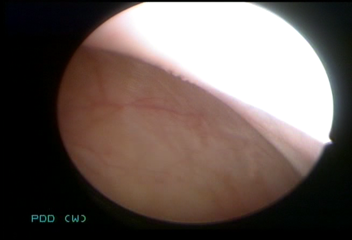
Modality: WLC
Class: Normal mucosa
Bladder cancer association: No